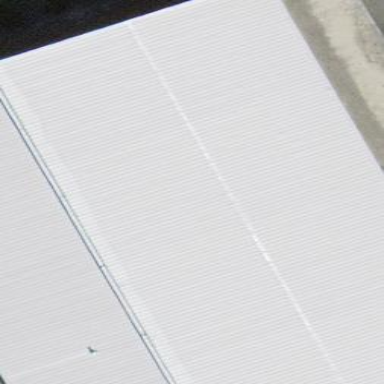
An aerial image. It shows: Industrial building.